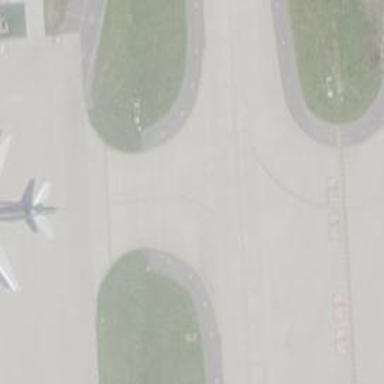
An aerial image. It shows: Image of taxiway at airport.